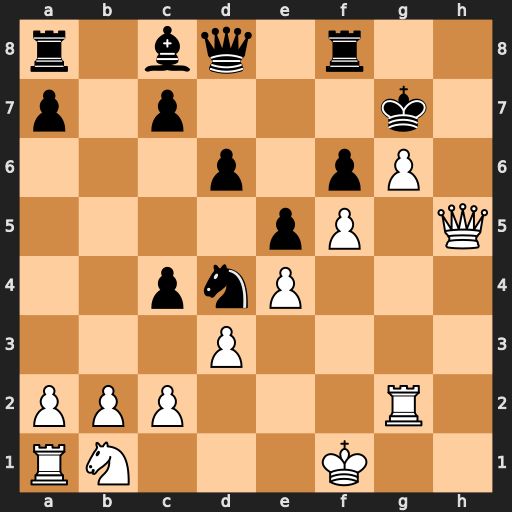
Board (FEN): r1bq1r2/p1p3k1/3p1pP1/4pP1Q/2pnP3/3P4/PPP3R1/RN3K2
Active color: w
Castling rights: -
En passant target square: -
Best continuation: Qh7#